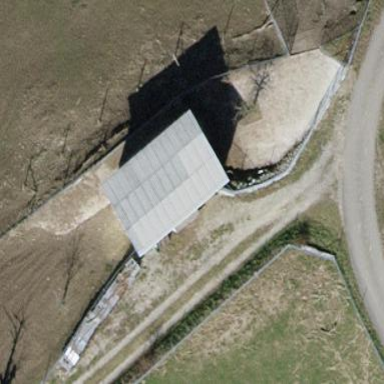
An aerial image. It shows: Shed.